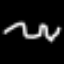
Label: squiggle